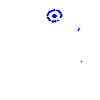
Particle: proton